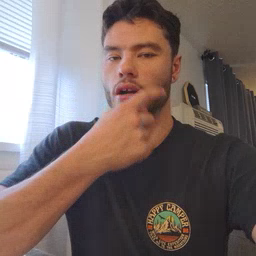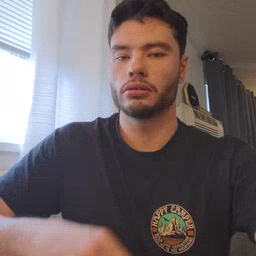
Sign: eye